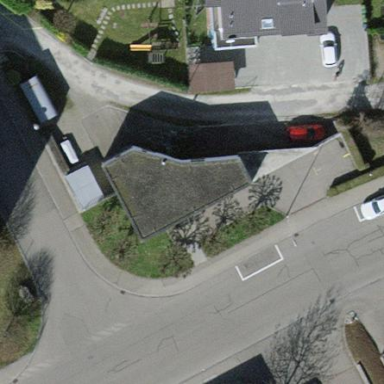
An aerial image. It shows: Building with flat roof.